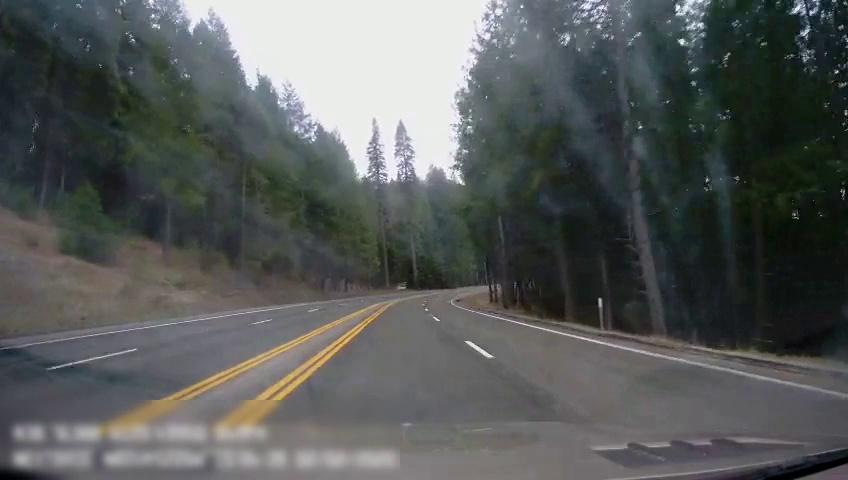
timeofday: Day
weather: Cloudy
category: Drivable Space
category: Lanes | Alternate Lane
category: Lanes | Alternate Lane
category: Lanes | Alternate Lane
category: Lanes | Current Lane
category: Lanes | Current Lane
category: Lanes | Alternate Lane